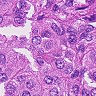
Metastatic tissue present: yes